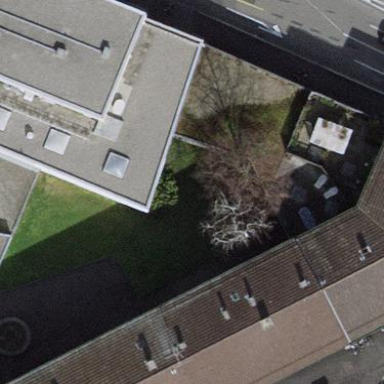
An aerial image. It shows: View of roof of building.